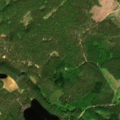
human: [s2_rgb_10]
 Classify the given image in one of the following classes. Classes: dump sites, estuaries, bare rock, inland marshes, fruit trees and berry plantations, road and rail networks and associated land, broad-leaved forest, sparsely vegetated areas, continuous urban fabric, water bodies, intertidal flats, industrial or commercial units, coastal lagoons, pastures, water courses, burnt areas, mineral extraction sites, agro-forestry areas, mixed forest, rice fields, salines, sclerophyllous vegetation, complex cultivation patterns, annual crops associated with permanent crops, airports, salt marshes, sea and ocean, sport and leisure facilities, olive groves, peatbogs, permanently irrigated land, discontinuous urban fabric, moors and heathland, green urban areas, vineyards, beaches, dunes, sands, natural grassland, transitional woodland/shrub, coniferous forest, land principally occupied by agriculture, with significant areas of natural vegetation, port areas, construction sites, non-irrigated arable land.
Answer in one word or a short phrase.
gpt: coniferous forest, transitional woodland/shrub